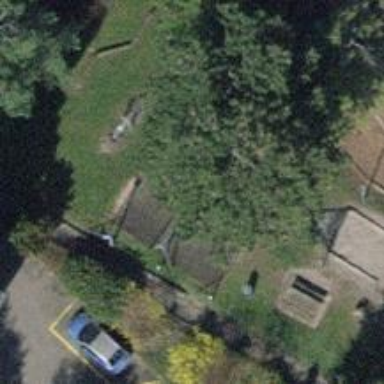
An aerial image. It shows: Playground featuring swings.